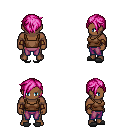
a pixel art fantasy rpg character, male body template, human, dark skin, brown pirate shirt, magenta pants, pink pixie cut hairstyle, cloth bracers, gray slippers, four views (front, back, left, right), 2x2 character sprite sheet, small pixel art, hard edges, no anti-aliasing